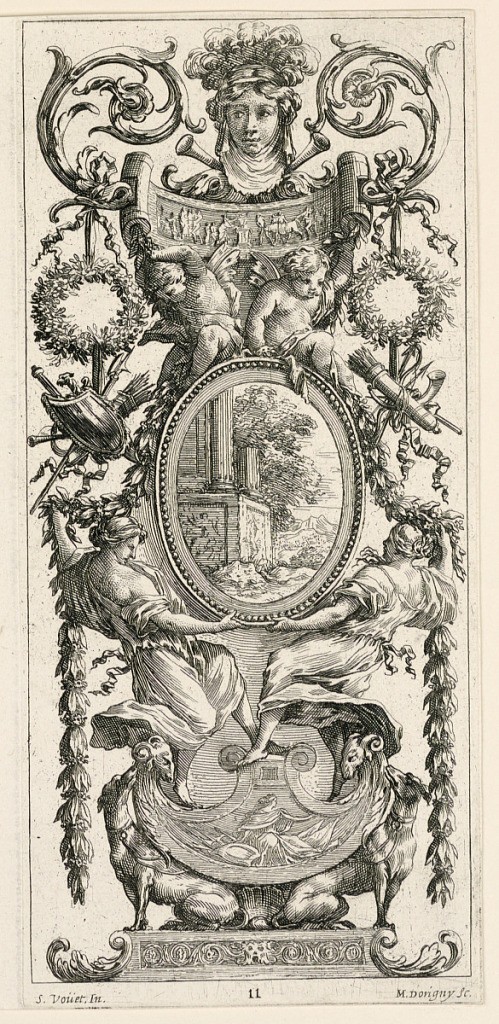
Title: Ornamental Panel Surmounted with a Head Flanked by Foliage, plate 11 from the Ornamental Panel Surmounted with a Head Flanked by Foliage, from the Livre de Diverses Grotesques peintes dans le Cabinet et Bains de la Reyne Regente, au Palais Royale
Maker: Michel Dorigny, 1617 – 1665
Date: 1647
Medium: etching with engraving on laid paper
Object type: Print
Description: Grotesque panel with oval medallion held by four figures as centerpieces surmounted by female head flanked by floral scrolls. Grotesque design composed of wreath and floral scroll motifs.